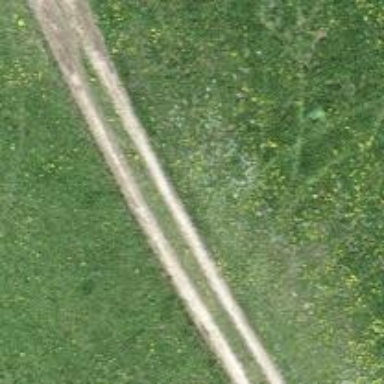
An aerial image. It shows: Track with grade5 tracktype.